Question: I'm making a hangman game and I'm stumped on how I can fill the letter into the correct blank space if the word contains the letter. For example:
word: hello
blank spaces: _ _ _ _ _
user input: e
blank spaces: _ e _ _ _
Here is all my code, it is not an SSCCE but I've uploaded the image to along with this post.If you have any suggestions, please say. Thanks.
'''
package Game;
import java.awt.*;
import java.awt.event.ActionEvent;
import java.awt.event.ActionListener;
import java.awt.event.KeyEvent;
import javax.swing.*;
class GameStructure {
private String []wordList = {"javatar","java","activity","alaska","appearance","article",
"automobile","basket","birthday","canada","central","character","chicken","chosen",
"cutting","daily","darkness","diagram","disappear","driving","effort","establish","exact",
"establishment","fifteen","football","foreign","frequently","frighten","function","gradually",
"hurried","identity","importance","impossible","invented","italian","journey","lincoln",
"london","massage","minerals","outer","paint","particles","personal","physical","progress",
"quarter","recognise","replace","rhythm","situation","slightly","steady","stepped",
"strike","successful","sudden","terrible","traffic","unusual","volume","yesterday"};
private JTextField tf;
private JLabel jl2;
static String letter;
static int []length = new int[64];
public void window() {
JMenuBar menuBar = new JMenuBar();
JMenu menu = new JMenu("File");
menu.setMnemonic(KeyEvent.VK_A);
menuBar.add(menu);
JMenuItem menuItem = new JMenuItem("Developer", KeyEvent.VK_T);
menu.add(menuItem);
JMenuItem menuItem2 = new JMenuItem("Instructions", KeyEvent.VK_T);
menu.add(menuItem2);
JMenuItem menuItem3 = new JMenuItem("Restart", KeyEvent.VK_T);
menu.add(menuItem3);
JMenuItem menuItem4 = new JMenuItem("Exit", KeyEvent.VK_T);
menu.add(menuItem4);
ImageIcon ic = new ImageIcon("hangman2.png");
JFrame gameFrame = new JFrame();
JPanel bottomRight = new JPanel();
JPanel bottomLeft = new JPanel();
JPanel top = new JPanel();
JPanel bottom = new JPanel();
JPanel imgPane = new JPanel();
JPanel panel1 = new JPanel();
bottom.setLayout(new BoxLayout(bottom, BoxLayout.X_AXIS));
imgPane.setLayout(new BorderLayout());
panel1.setLayout(new BorderLayout());
panel1.setOpaque(false);//!!
top.setBorder(BorderFactory.createTitledBorder(""));
bottom.setBorder(BorderFactory.createTitledBorder(""));
tf = new JTextField(1);
JLabel img = new JLabel(ic, JLabel.CENTER);
JLabel jl = new JLabel("Enter a letter", JLabel.CENTER);
jl2 = new JLabel("Letters used: ", JLabel.CENTER);
JLabel jl3 = new JLabel("__ ", JLabel.CENTER);
jl.setFont(new Font("Rockwell", Font.PLAIN, 20));
tf.setFont(new Font("Rockwell", Font.PLAIN, 20));
jl2.setFont(new Font("Rockwell", Font.PLAIN, 20));
imgPane.add(img);//center
top.add(jl);//top center
top.add(tf);//top center
bottomLeft.add(jl2);//bottom left position
bottomRight.add(jl3);//bottom right position
bottom.add(bottomLeft);//bottom
bottom.add(bottomRight);//bottom
panel1.add(imgPane, BorderLayout.CENTER);//background image (center)
panel1.add(top, BorderLayout.NORTH);//text field and jlabel (top)
panel1.add(bottom, BorderLayout.SOUTH);// blank spaces and letters used (bottom)
gameFrame.setJMenuBar(menuBar);
gameFrame.setTitle("Hangman");
gameFrame.setDefaultCloseOperation(JFrame.EXIT_ON_CLOSE);
gameFrame.setIconImage(
new ImageIcon("hangmanIcon.png").getImage());
gameFrame.setResizable(false);
gameFrame.add(panel1);
gameFrame.setSize(800, 500);
gameFrame.setLocationRelativeTo(null);
gameFrame.setVisible(true);
int j = 0;
for(j = 0; j<64; j++) {
length[j] = wordList[j].length();//gets length of words in wordList
}//end for
int l = 0;
String line = "";
//create line first then put into .setText
for(int m = 0; m<length[l]; m++) {
line += "__ ";
l++;
}//end for
jl3.setText(line);
tf.addActionListener(new ActionListener() {
@Override
public void actionPerformed(ActionEvent e) {//when enter key pressed
JTextField tf = (JTextField)e.getSource();
letter = tf.getText();
jl2.setText(jl2.getText() + letter + " ");//sets jlabel text to users entered letter
int k = 0;
for(k = 0; k<64;){
if(wordList[k].contains(letter)){
System.out.println(letter);
break;
}else{
System.out.println("letter not in word");
break;
}
}
}//end actionPerformed method
});
}//end window method
}
public class GameMain {
public static void main(String[] args) {
GameStructure game = new GameStructure();
game.window();
}
}
'''
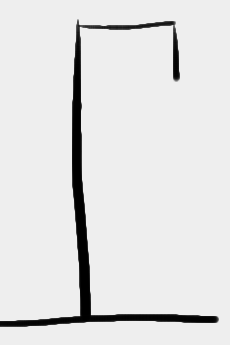
Answer: Well, you can get the text of your 'JLabel' with 'getText()', then edit the 'String', and then apply the result with 'setText(String)'.
You just have to calculate the correct positions where you should insert the letters.
'''
char[] jlabelText = yourJLabel.getText().toCharArray();
for (int i = 0; i < word.length(); i++) {
if (word.charAt(i) == userEnteredChar) {
jlabelText[3 * i] = ' ';
jlabelText[3 * i + 1] = userEnteredChar;
}
}
yourJLabel.setText(String.valueOf(jlabelText));
'''